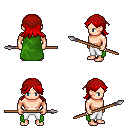
a pixel art fantasy rpg character, male body template, human, light skin, green cape, white pants, red loose hair, red bandana, spear, four views (front, back, left, right), 2x2 character sprite sheet, small pixel art, hard edges, no anti-aliasing